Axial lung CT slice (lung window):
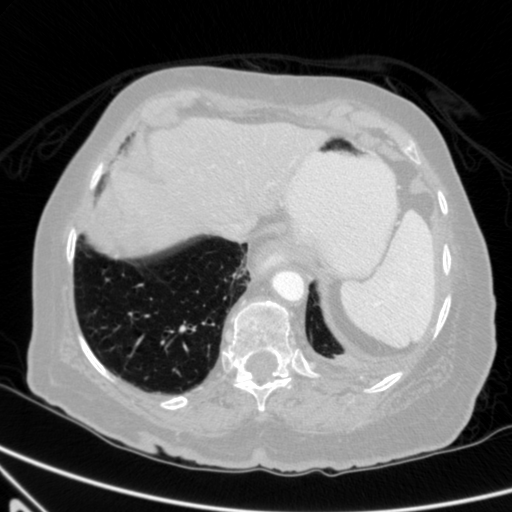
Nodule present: no